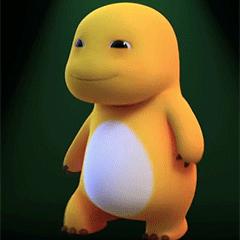
Label: nailong